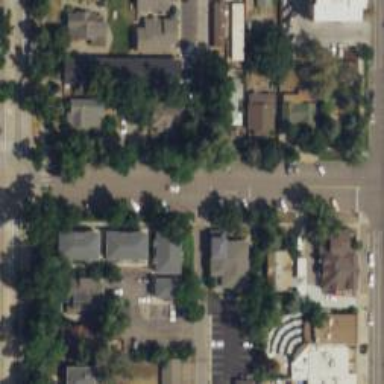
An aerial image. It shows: Alleyway designated as service road.